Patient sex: M
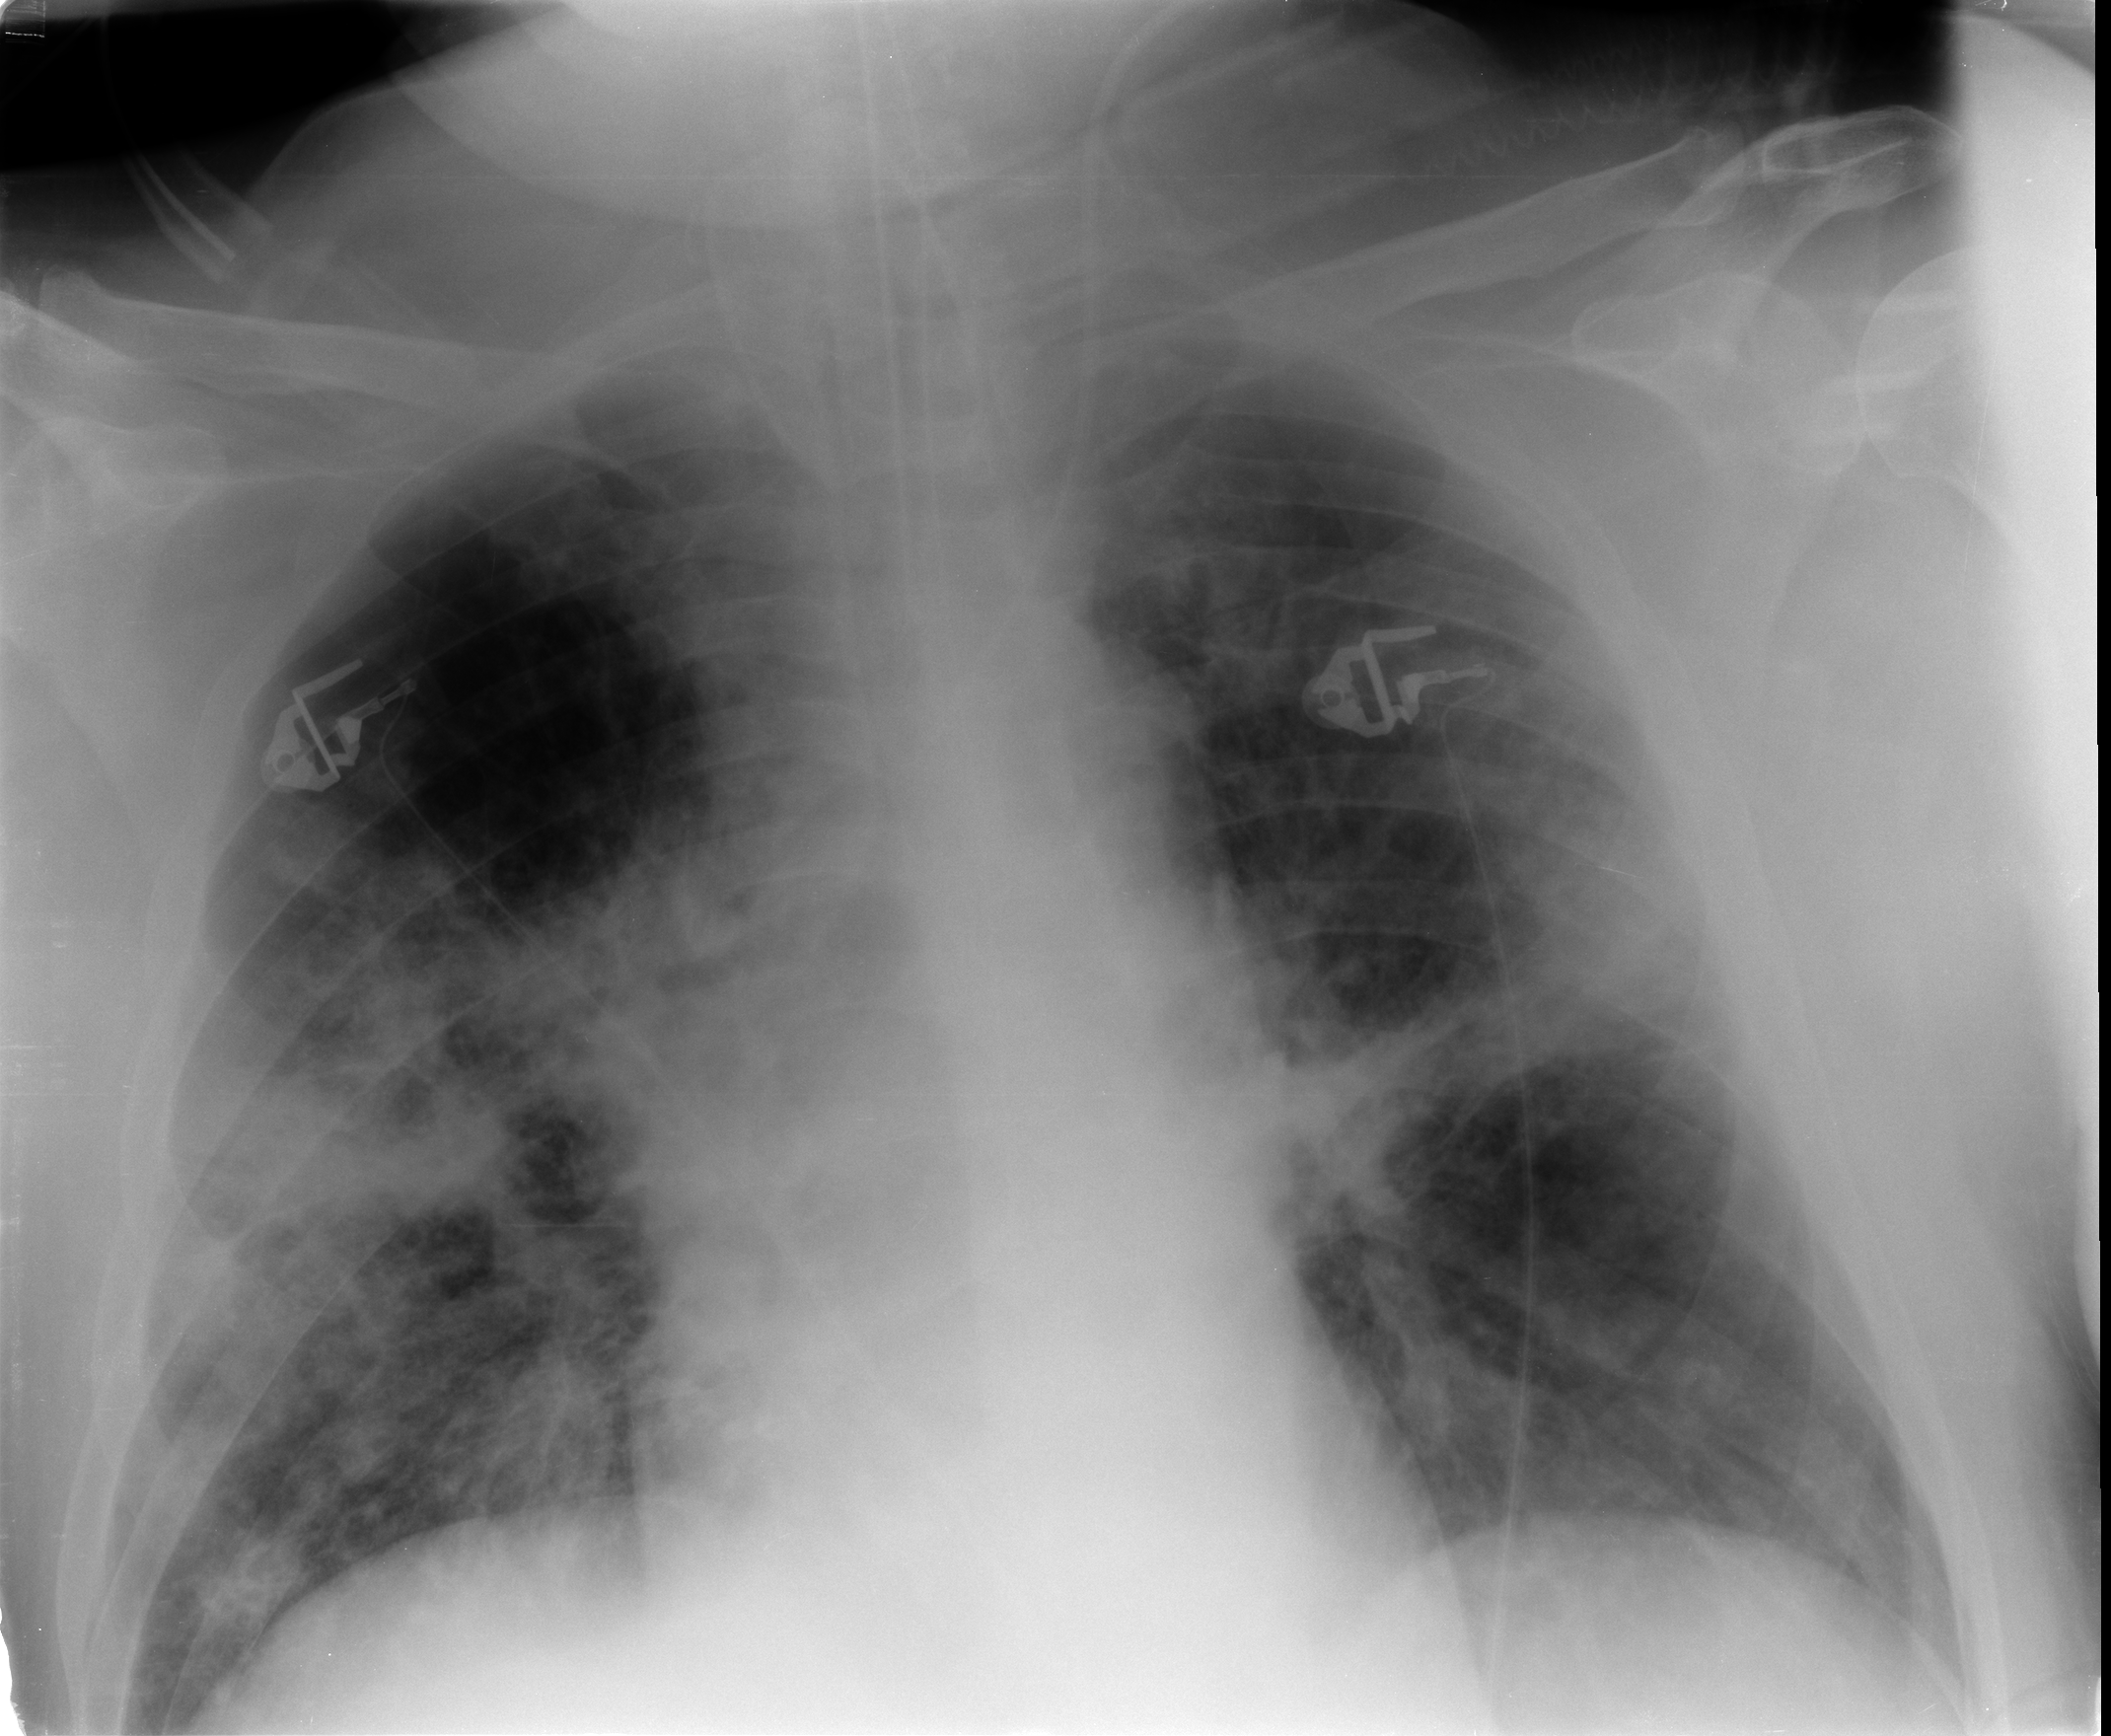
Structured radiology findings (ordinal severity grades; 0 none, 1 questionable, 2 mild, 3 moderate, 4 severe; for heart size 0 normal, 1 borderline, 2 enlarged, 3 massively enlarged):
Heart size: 0
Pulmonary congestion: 1
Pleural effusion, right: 1
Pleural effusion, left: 0
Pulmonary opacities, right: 3
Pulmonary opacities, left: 2
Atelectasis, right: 2
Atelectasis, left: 3